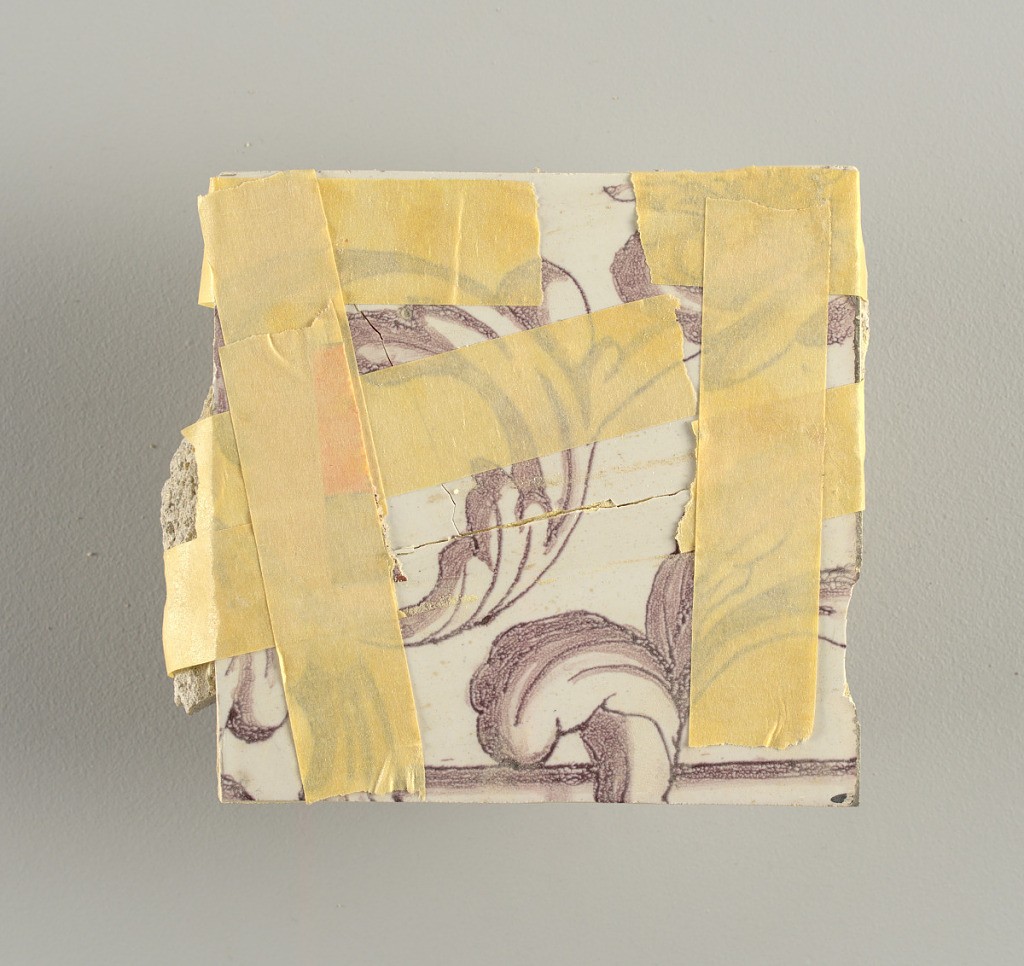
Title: Tile wall facing
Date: ca. 1725
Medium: Tin-glazed earthenware, underglaze
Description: Horizontal rectangle.  Thirty tiles wide and twenty-three tiles high with opening for fireplace eleven tiles wide and ten high.  Foliage arabesques disposed about three vertical axes from which are emphazised by urns at center and right, and at left by the figure of a standing woman carrying an infant on her arm and accompanied by two children.